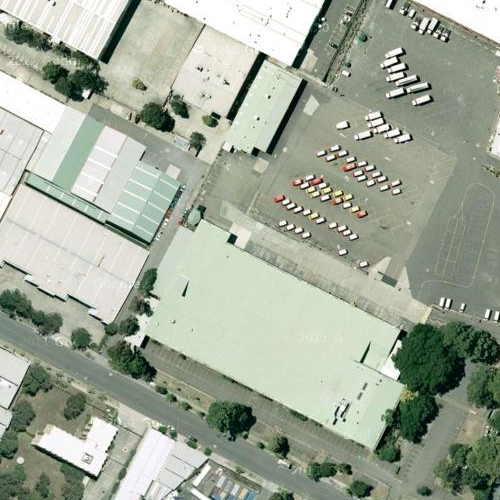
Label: sydney